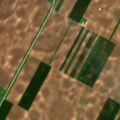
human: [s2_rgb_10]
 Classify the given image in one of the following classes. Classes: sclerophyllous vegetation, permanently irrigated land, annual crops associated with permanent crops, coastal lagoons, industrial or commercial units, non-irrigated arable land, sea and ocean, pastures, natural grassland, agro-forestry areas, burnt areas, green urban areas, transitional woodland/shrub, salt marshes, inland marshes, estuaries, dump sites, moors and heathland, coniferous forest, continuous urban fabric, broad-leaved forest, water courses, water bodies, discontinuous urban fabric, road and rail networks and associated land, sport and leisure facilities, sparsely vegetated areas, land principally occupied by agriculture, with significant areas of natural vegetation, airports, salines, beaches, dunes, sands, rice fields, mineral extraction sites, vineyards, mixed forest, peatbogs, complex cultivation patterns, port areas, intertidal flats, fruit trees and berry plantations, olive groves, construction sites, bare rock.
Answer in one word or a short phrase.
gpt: non-irrigated arable land